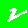
Digit: 2